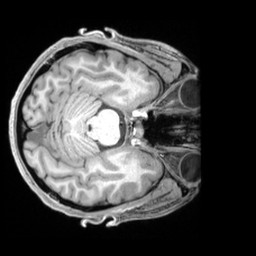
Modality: T1w
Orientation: axial
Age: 33
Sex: female
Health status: ill
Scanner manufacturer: siemens
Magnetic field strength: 3 T
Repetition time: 2.2 s
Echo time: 0.00218 s